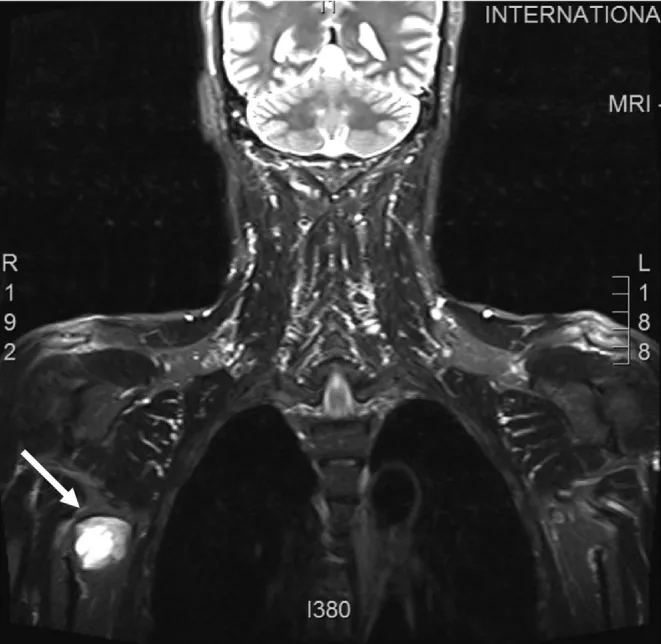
MRI of the right axillary area involved, showing a lesion in the right axilla measuring 3.0 x 3.8 x 2.3 cm, with primary cystic component and irregular thickened wall.
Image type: radiology (mri)